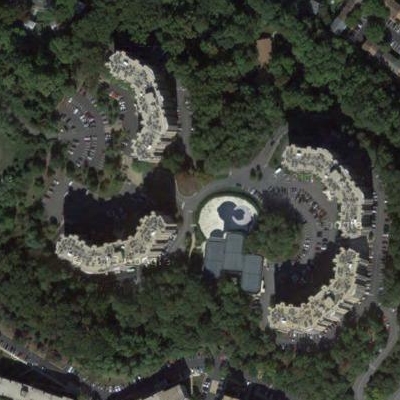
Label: cIndustry